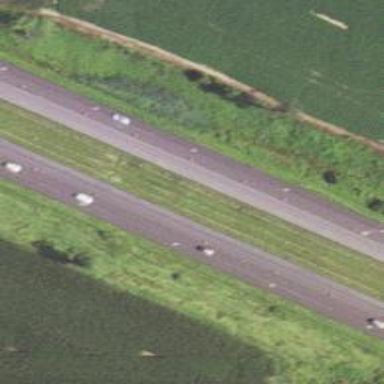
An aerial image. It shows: Asphalt motorway.